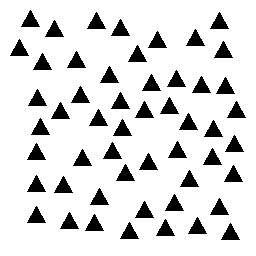
Squares: 0
Triangles: 52
Stars: 0
Total shapes: 52